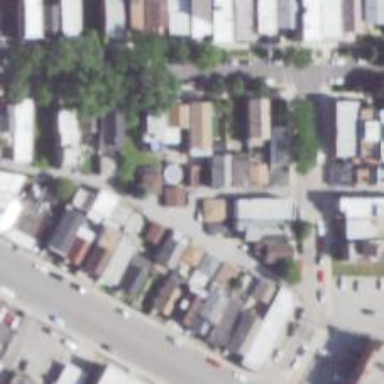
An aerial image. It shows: Alleyway designated as service road.